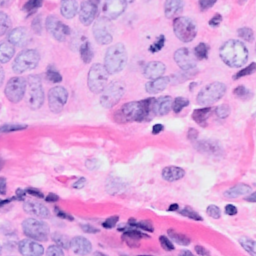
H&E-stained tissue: Breast